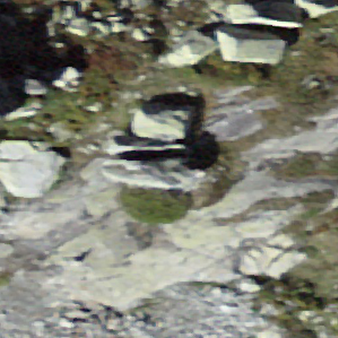
Label: bouldering_area